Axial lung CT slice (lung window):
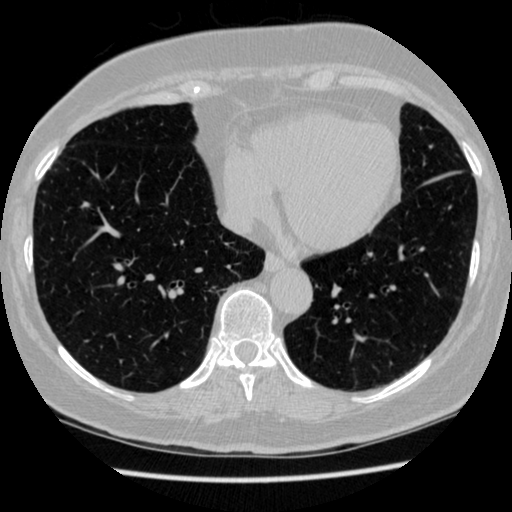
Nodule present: no